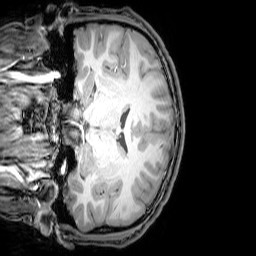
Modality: T1w
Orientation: coronal
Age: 20
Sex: male
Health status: healthy
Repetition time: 0.081 s
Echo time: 0.037 s